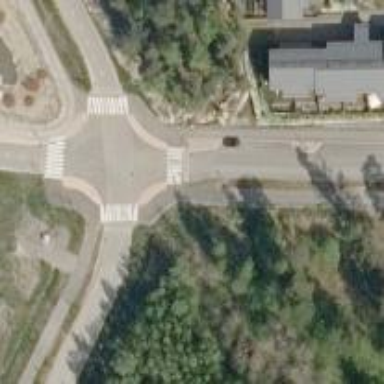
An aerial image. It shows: Asphalt cycleway with crossing.